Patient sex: F
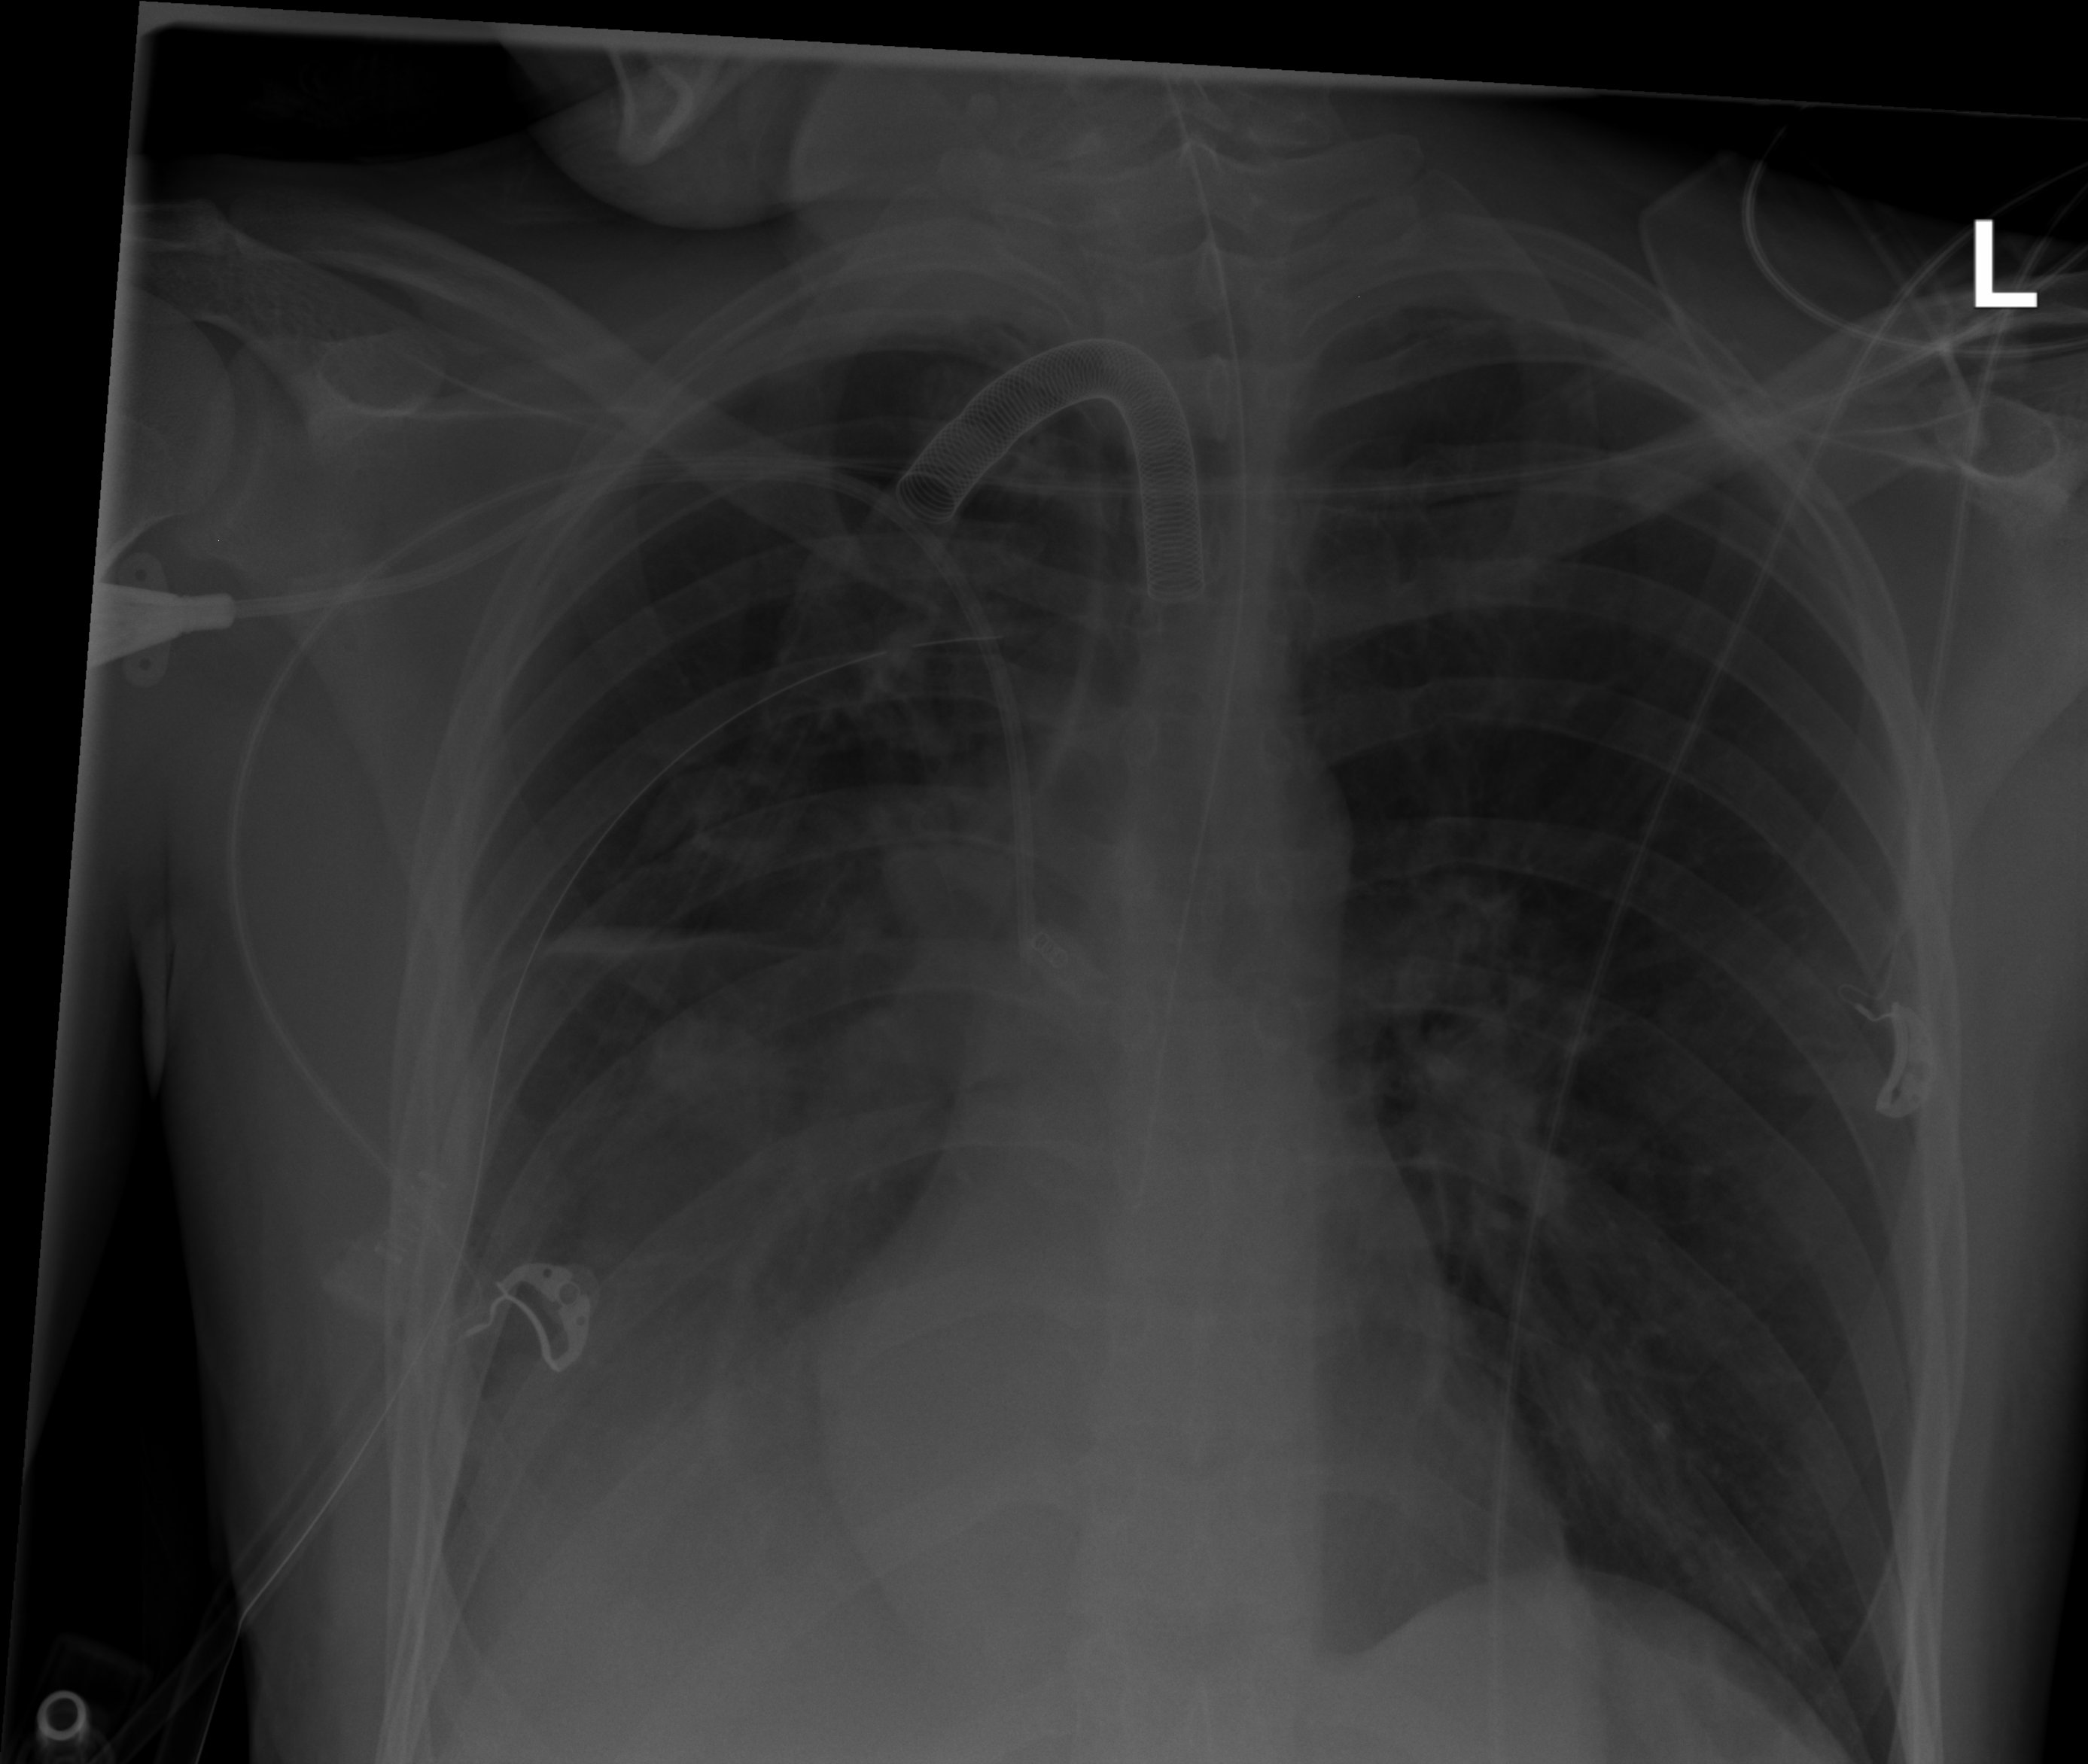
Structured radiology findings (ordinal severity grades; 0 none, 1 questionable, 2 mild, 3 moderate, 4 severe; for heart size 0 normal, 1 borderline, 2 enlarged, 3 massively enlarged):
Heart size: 0
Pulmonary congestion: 0
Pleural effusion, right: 2
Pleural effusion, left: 0
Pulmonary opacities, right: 0
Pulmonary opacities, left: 0
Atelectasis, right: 3
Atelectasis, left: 0